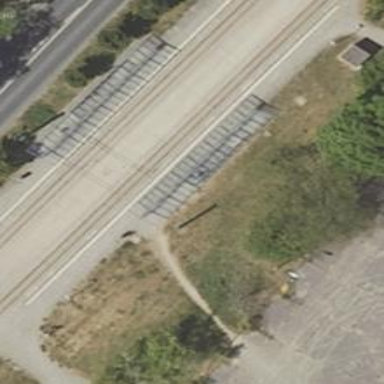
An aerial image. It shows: Tram stop.